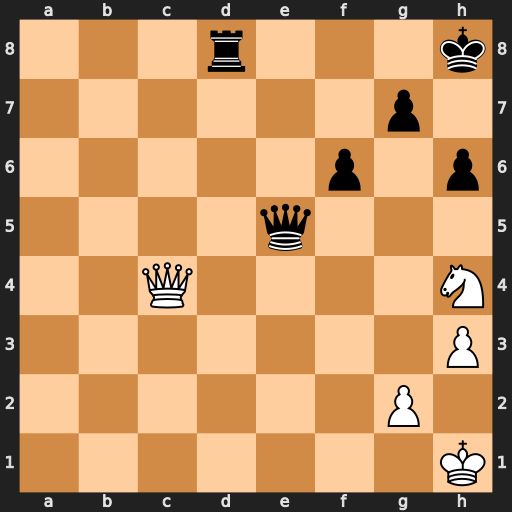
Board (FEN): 3r3k/6p1/5p1p/4q3/2Q4N/7P/6P1/7K
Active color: w
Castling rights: -
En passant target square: -
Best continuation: Ng6+ Kh7 Nxe5